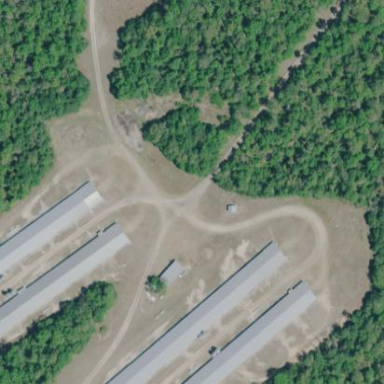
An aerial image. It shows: Farm auxiliary building.